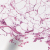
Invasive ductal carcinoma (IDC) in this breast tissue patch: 0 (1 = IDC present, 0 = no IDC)